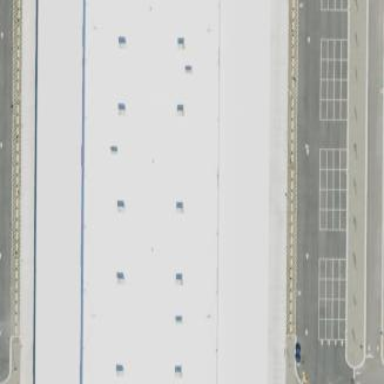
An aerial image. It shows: Warehouse that also serves as post depot.